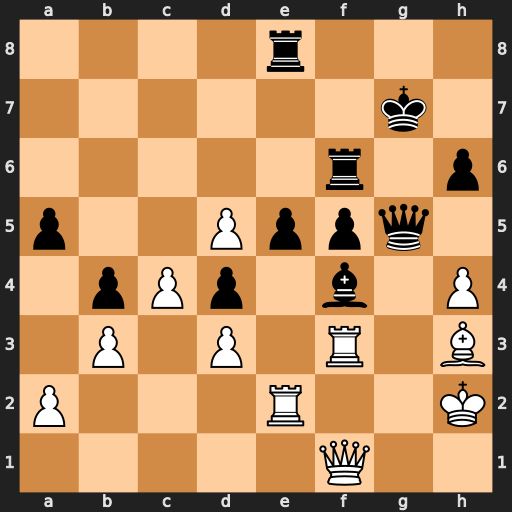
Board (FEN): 4r3/6k1/5r1p/p2Pppq1/1pPp1b1P/1P1P1R1B/P3R2K/5Q2
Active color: w
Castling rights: -
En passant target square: -
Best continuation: Rxf4 Qxf4+ Qxf4 exf4 Rxe8